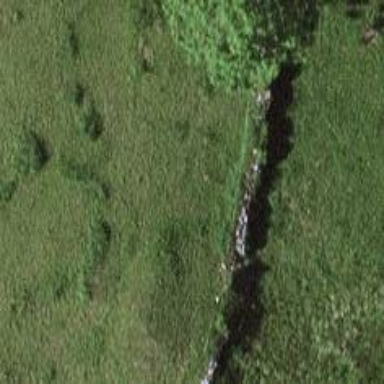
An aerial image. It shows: Wall made of dry stone.